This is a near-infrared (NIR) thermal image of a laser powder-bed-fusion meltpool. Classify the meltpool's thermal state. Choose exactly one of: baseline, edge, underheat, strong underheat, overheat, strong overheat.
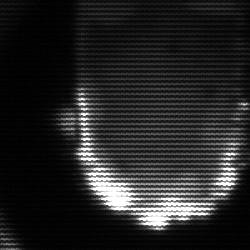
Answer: baseline